Question: I used this <URL> in a project but I noticed a problem in the Dropdown on the navbar. The menu and submenu are flickering when I hover the mouse on it. Spend much time but can't solve it. Could you note why this isn't working?

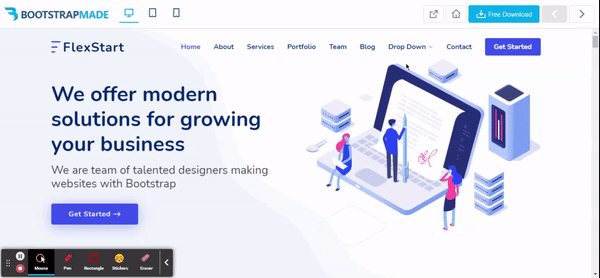
Answer: The cause is the animation that plays when exiting the navigation menu. The menu moves downward and fades out. However, since your mouse is in the way, it triggers the fade-in and move-up animation.
In your example, notice the flickering only occurs when the menu interacts with the cursor during the animation.

Assuming your code is exactly the same, the animation is triggered by the ':hover' pseudo selector for the '.navbar .dropdown ul' class.
Remove both 'top' properties from the following selectors '.navbar .dropdown:hover > ul' and '.navbar .dropdown ul'.
'''
.navbar .dropdown:hover > ul {
opacity: 1;
top: 100%; /* Delete This */
visibility: visible;
}
.navbar .dropdown ul {
display: block;
position: absolute;
left: 14px;
top: 100%; /* Delete This */
margin: 0;
padding: 10px 0;
z-index: 99;
opacity: 0;
visibility: hidden;
background: #fff;
box-shadow: 0px 0px 30px rgba(127, 137, 161, 0.25);
transition: 0.3s;
border-radius: 4px;
}
'''